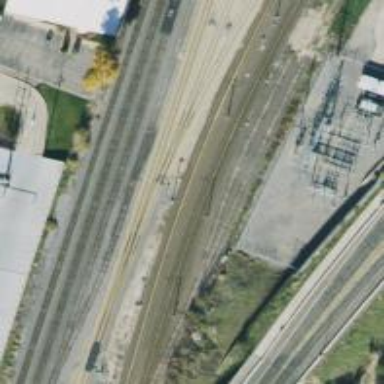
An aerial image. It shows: Light rail railway with electrified contact line.